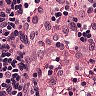
Metastatic tissue present: no